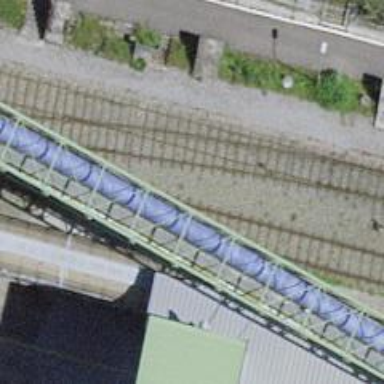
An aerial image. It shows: Railway spur service.